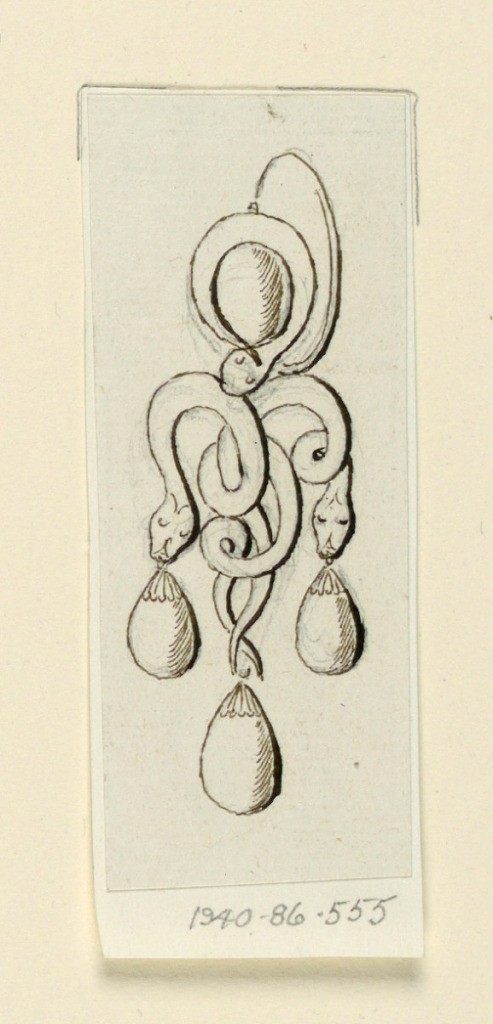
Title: Earring Design, Three Entwined Snakes Holding Pearls
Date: ca. 1840
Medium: Pen and ink, graphite on paper, laid down
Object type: Drawing
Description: Design for an earring with three entwined snakes holding three dangling, teardrop-shaped pearls.